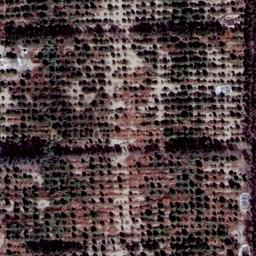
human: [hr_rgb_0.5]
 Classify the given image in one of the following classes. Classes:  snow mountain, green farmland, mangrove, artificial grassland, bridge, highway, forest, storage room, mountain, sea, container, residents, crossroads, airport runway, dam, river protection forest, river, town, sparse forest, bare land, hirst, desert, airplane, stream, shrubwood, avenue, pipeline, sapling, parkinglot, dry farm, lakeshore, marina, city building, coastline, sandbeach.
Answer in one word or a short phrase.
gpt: dry farm